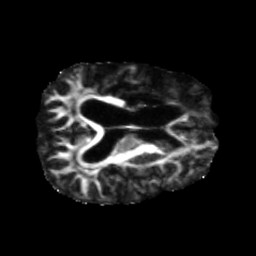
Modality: FA
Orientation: axial
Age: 56
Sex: male
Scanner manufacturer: siemens
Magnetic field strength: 3 T
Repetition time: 5.47 s
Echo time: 0.0854 s